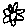
Label: flower